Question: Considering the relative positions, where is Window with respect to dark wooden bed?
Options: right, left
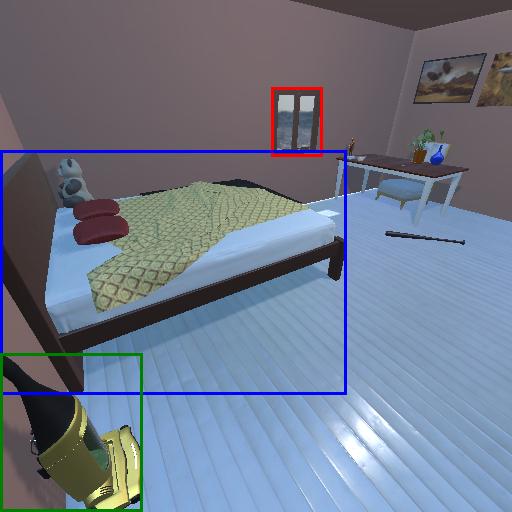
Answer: right